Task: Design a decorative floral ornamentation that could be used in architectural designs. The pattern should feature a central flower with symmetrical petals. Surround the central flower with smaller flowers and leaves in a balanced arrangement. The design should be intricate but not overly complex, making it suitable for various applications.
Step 798:
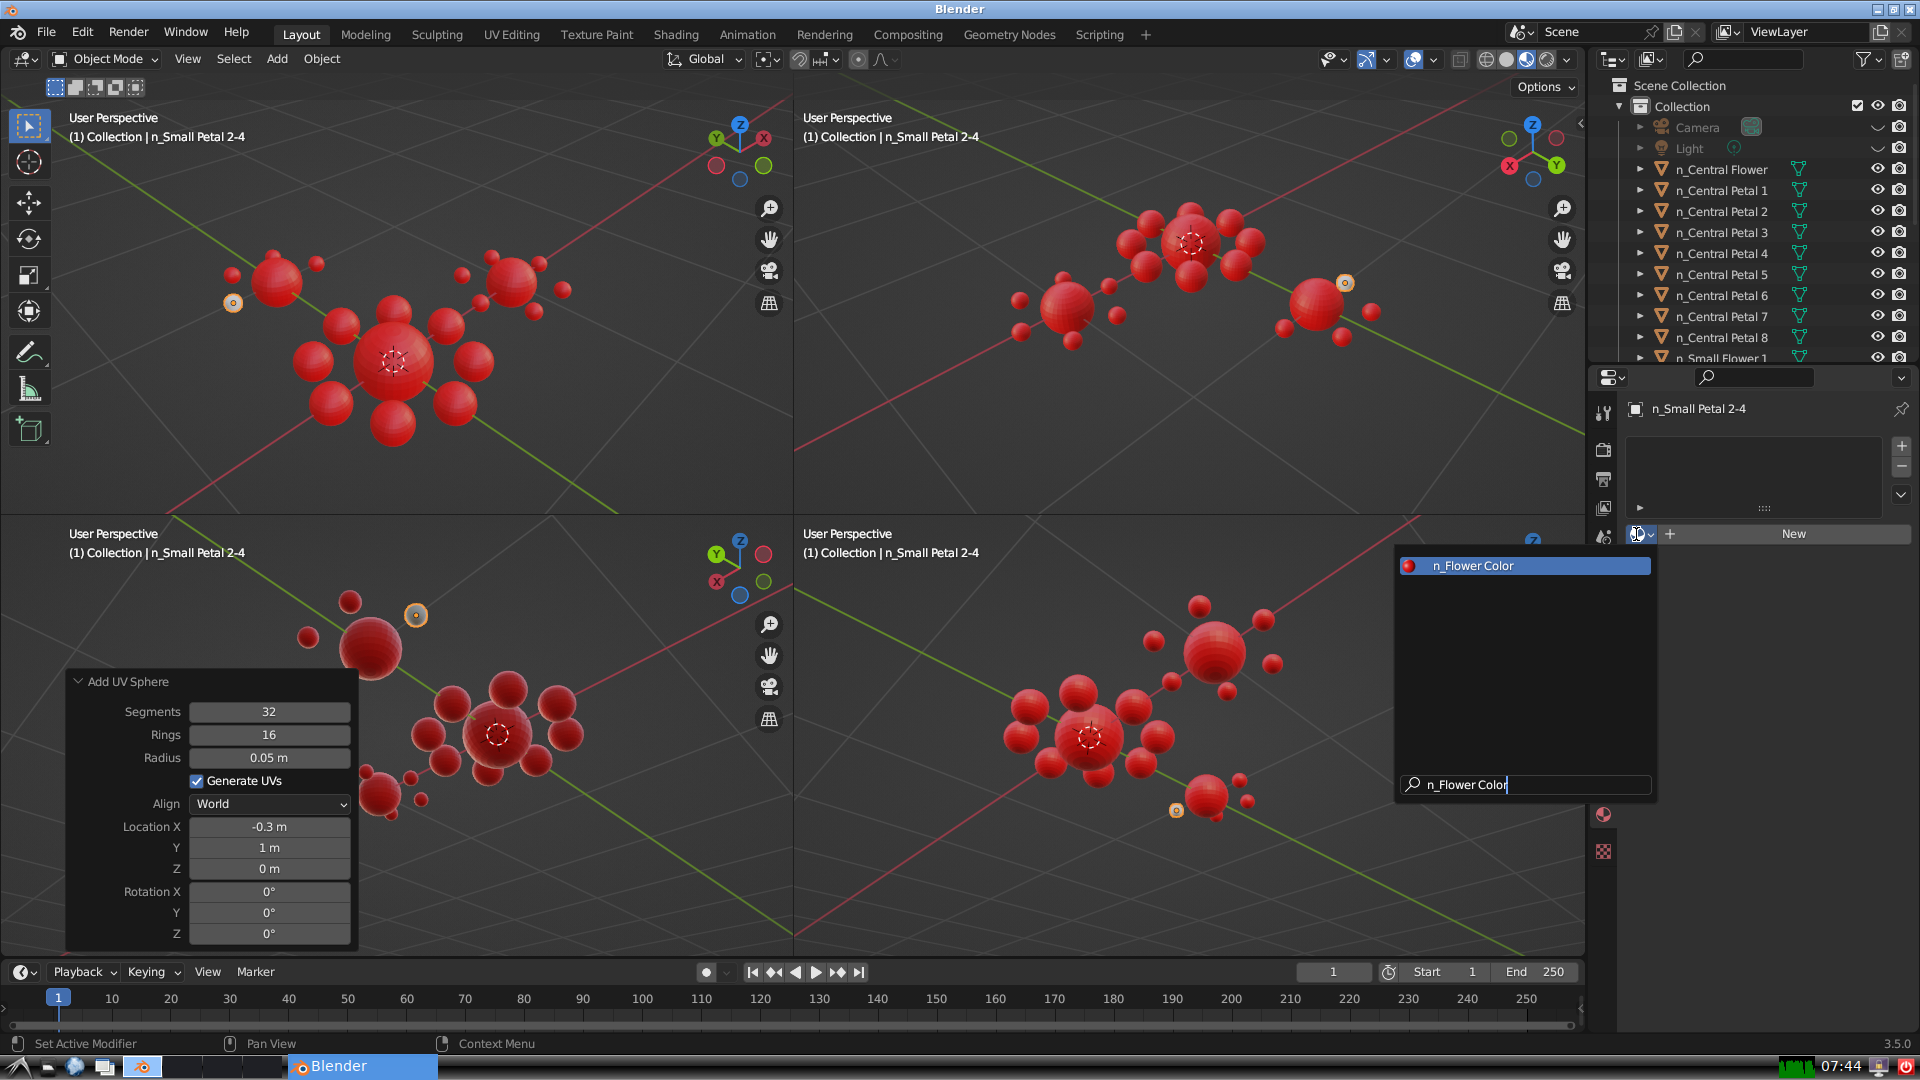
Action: {"key_press": ['Return']}